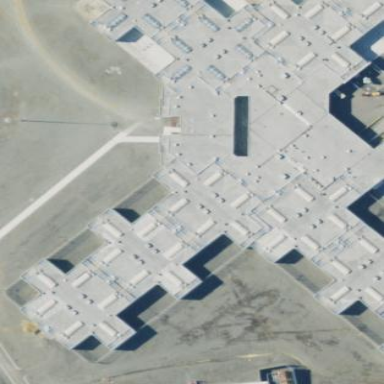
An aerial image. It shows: White prison building.